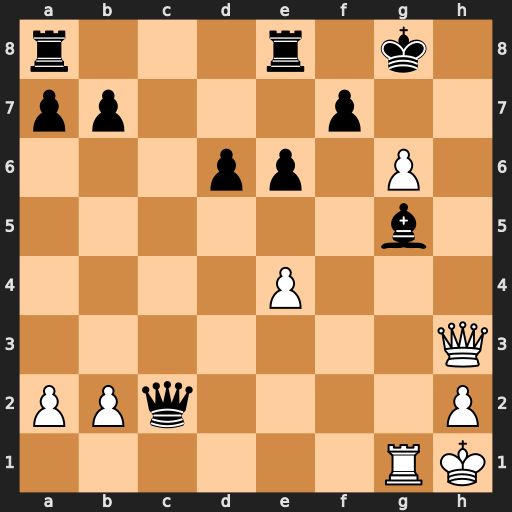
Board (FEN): r3r1k1/pp3p2/3pp1P1/6b1/4P3/7Q/PPq4P/6RK
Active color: w
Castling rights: -
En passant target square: -
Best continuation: Qh7+ Kf8 Qxf7#